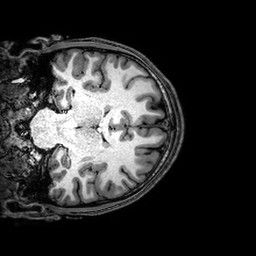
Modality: T1w
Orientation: coronal
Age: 23
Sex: male